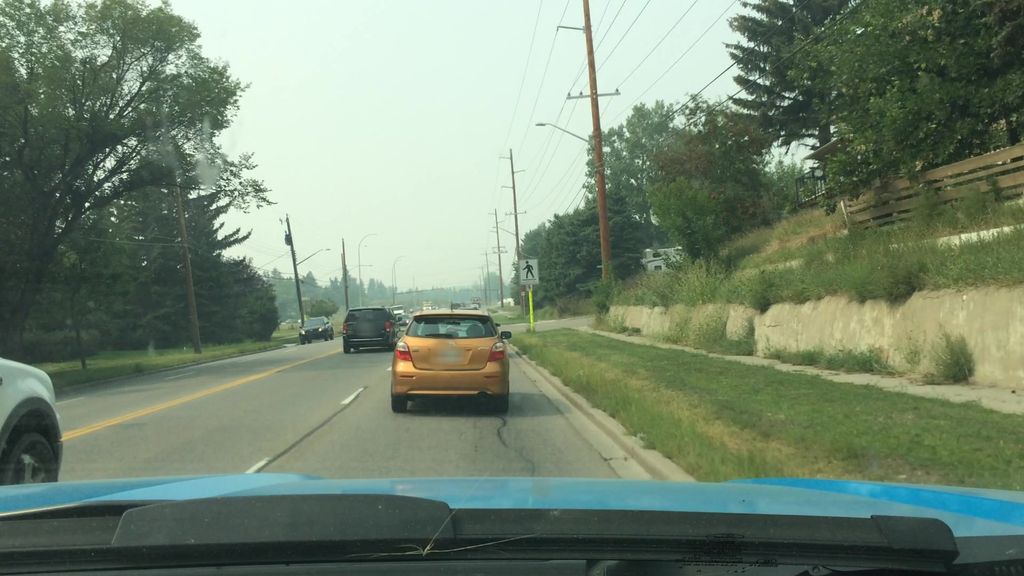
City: calgary